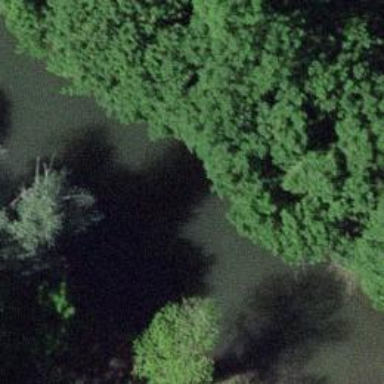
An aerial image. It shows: Pond surrounded by natural water.